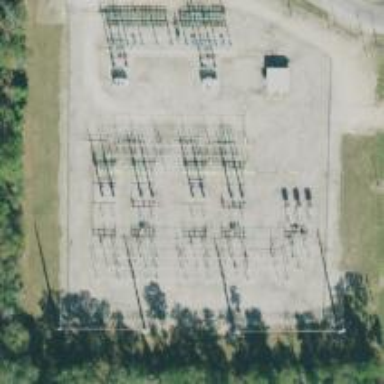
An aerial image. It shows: Switch used for power control.